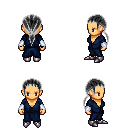
a pixel art fantasy rpg character, female body template, human, tanned skin, blue robe, red pants, gray ponytail hairstyle, white cloth bracers, metal boots, four views (front, back, left, right), 2x2 character sprite sheet, small pixel art, hard edges, no anti-aliasing